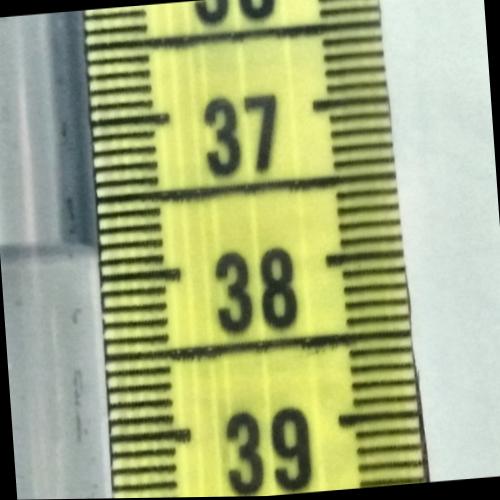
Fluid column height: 37.8 cm